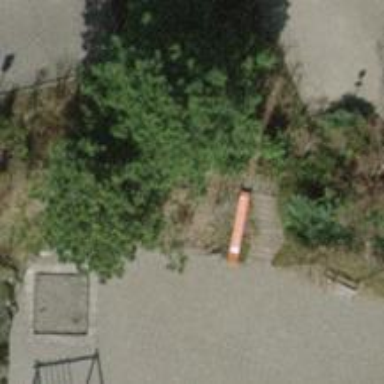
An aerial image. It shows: Playground featuring slide.